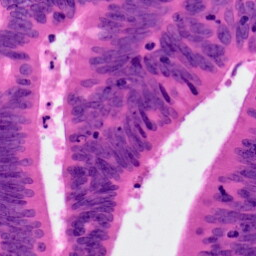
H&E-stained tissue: Colon